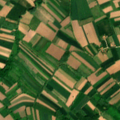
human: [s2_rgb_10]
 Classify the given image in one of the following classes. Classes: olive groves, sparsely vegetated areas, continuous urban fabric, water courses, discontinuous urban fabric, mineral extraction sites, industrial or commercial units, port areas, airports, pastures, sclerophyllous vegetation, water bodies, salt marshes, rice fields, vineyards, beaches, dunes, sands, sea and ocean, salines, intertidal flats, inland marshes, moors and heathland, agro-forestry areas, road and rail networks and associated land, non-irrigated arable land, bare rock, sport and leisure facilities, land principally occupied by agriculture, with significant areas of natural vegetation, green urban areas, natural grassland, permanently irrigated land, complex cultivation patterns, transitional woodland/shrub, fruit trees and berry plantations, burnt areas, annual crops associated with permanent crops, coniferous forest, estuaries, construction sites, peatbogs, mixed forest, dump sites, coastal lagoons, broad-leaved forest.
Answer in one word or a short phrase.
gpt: non-irrigated arable land, complex cultivation patterns, land principally occupied by agriculture, with significant areas of natural vegetation